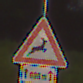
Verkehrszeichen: WildwechselLinks
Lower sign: LaengeEinerStrecke1
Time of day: Night
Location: Outdoor (Suburban)
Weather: PartlyCloudy
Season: NotSpecified
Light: Artificial